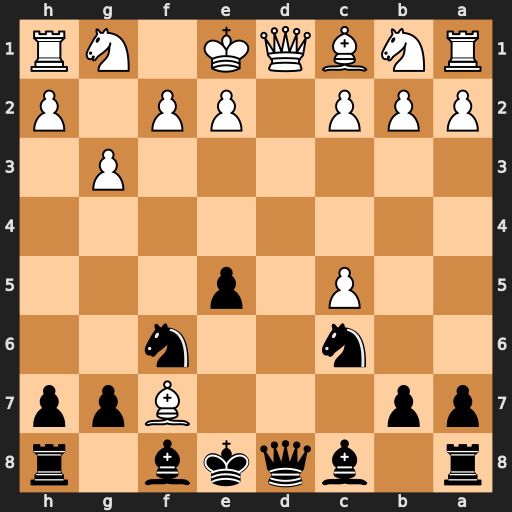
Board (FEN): r1bqkb1r/pp3Bpp/2n2n2/2P1p3/8/6P1/PPP1PP1P/RNBQK1NR
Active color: b
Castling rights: KQkq
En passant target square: -
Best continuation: Kxf7 Qxd8 Nxd8